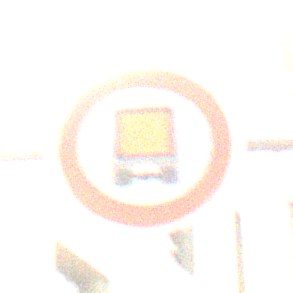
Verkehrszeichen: VerbotKennzeichnungspflichtigeKraftfahrzeugeGefaehrlicheGueter
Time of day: MorningAfternoon
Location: Outdoor (Urban)
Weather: PartlyCloudy
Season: NotSpecified
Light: Natural